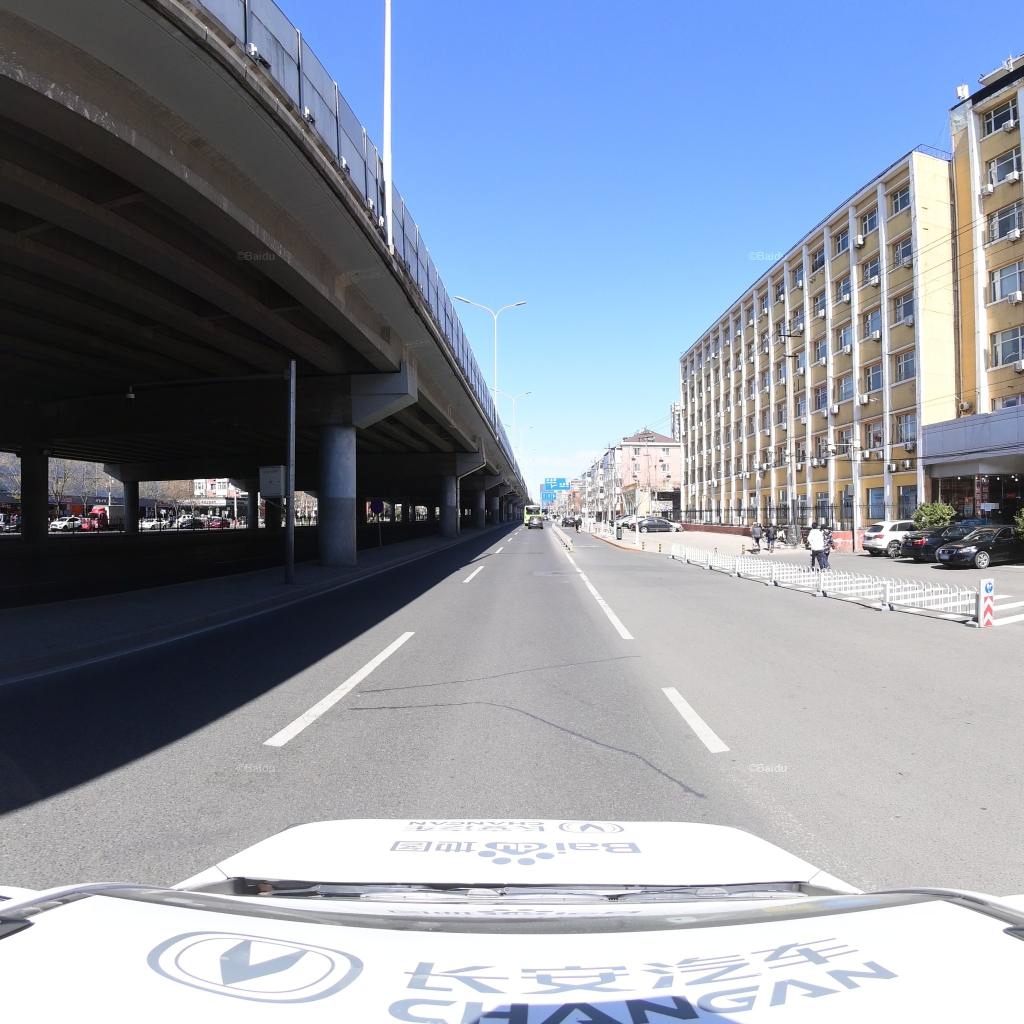
Region: Fengtai
Road damage annotations: transverse patch, transverse patch